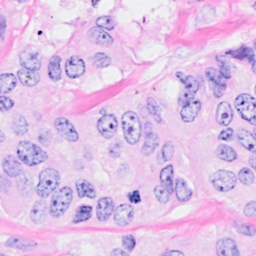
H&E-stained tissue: Breast